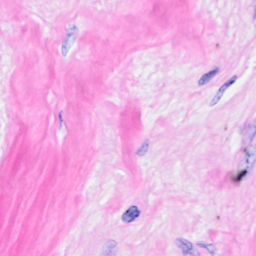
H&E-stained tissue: Breast